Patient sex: M
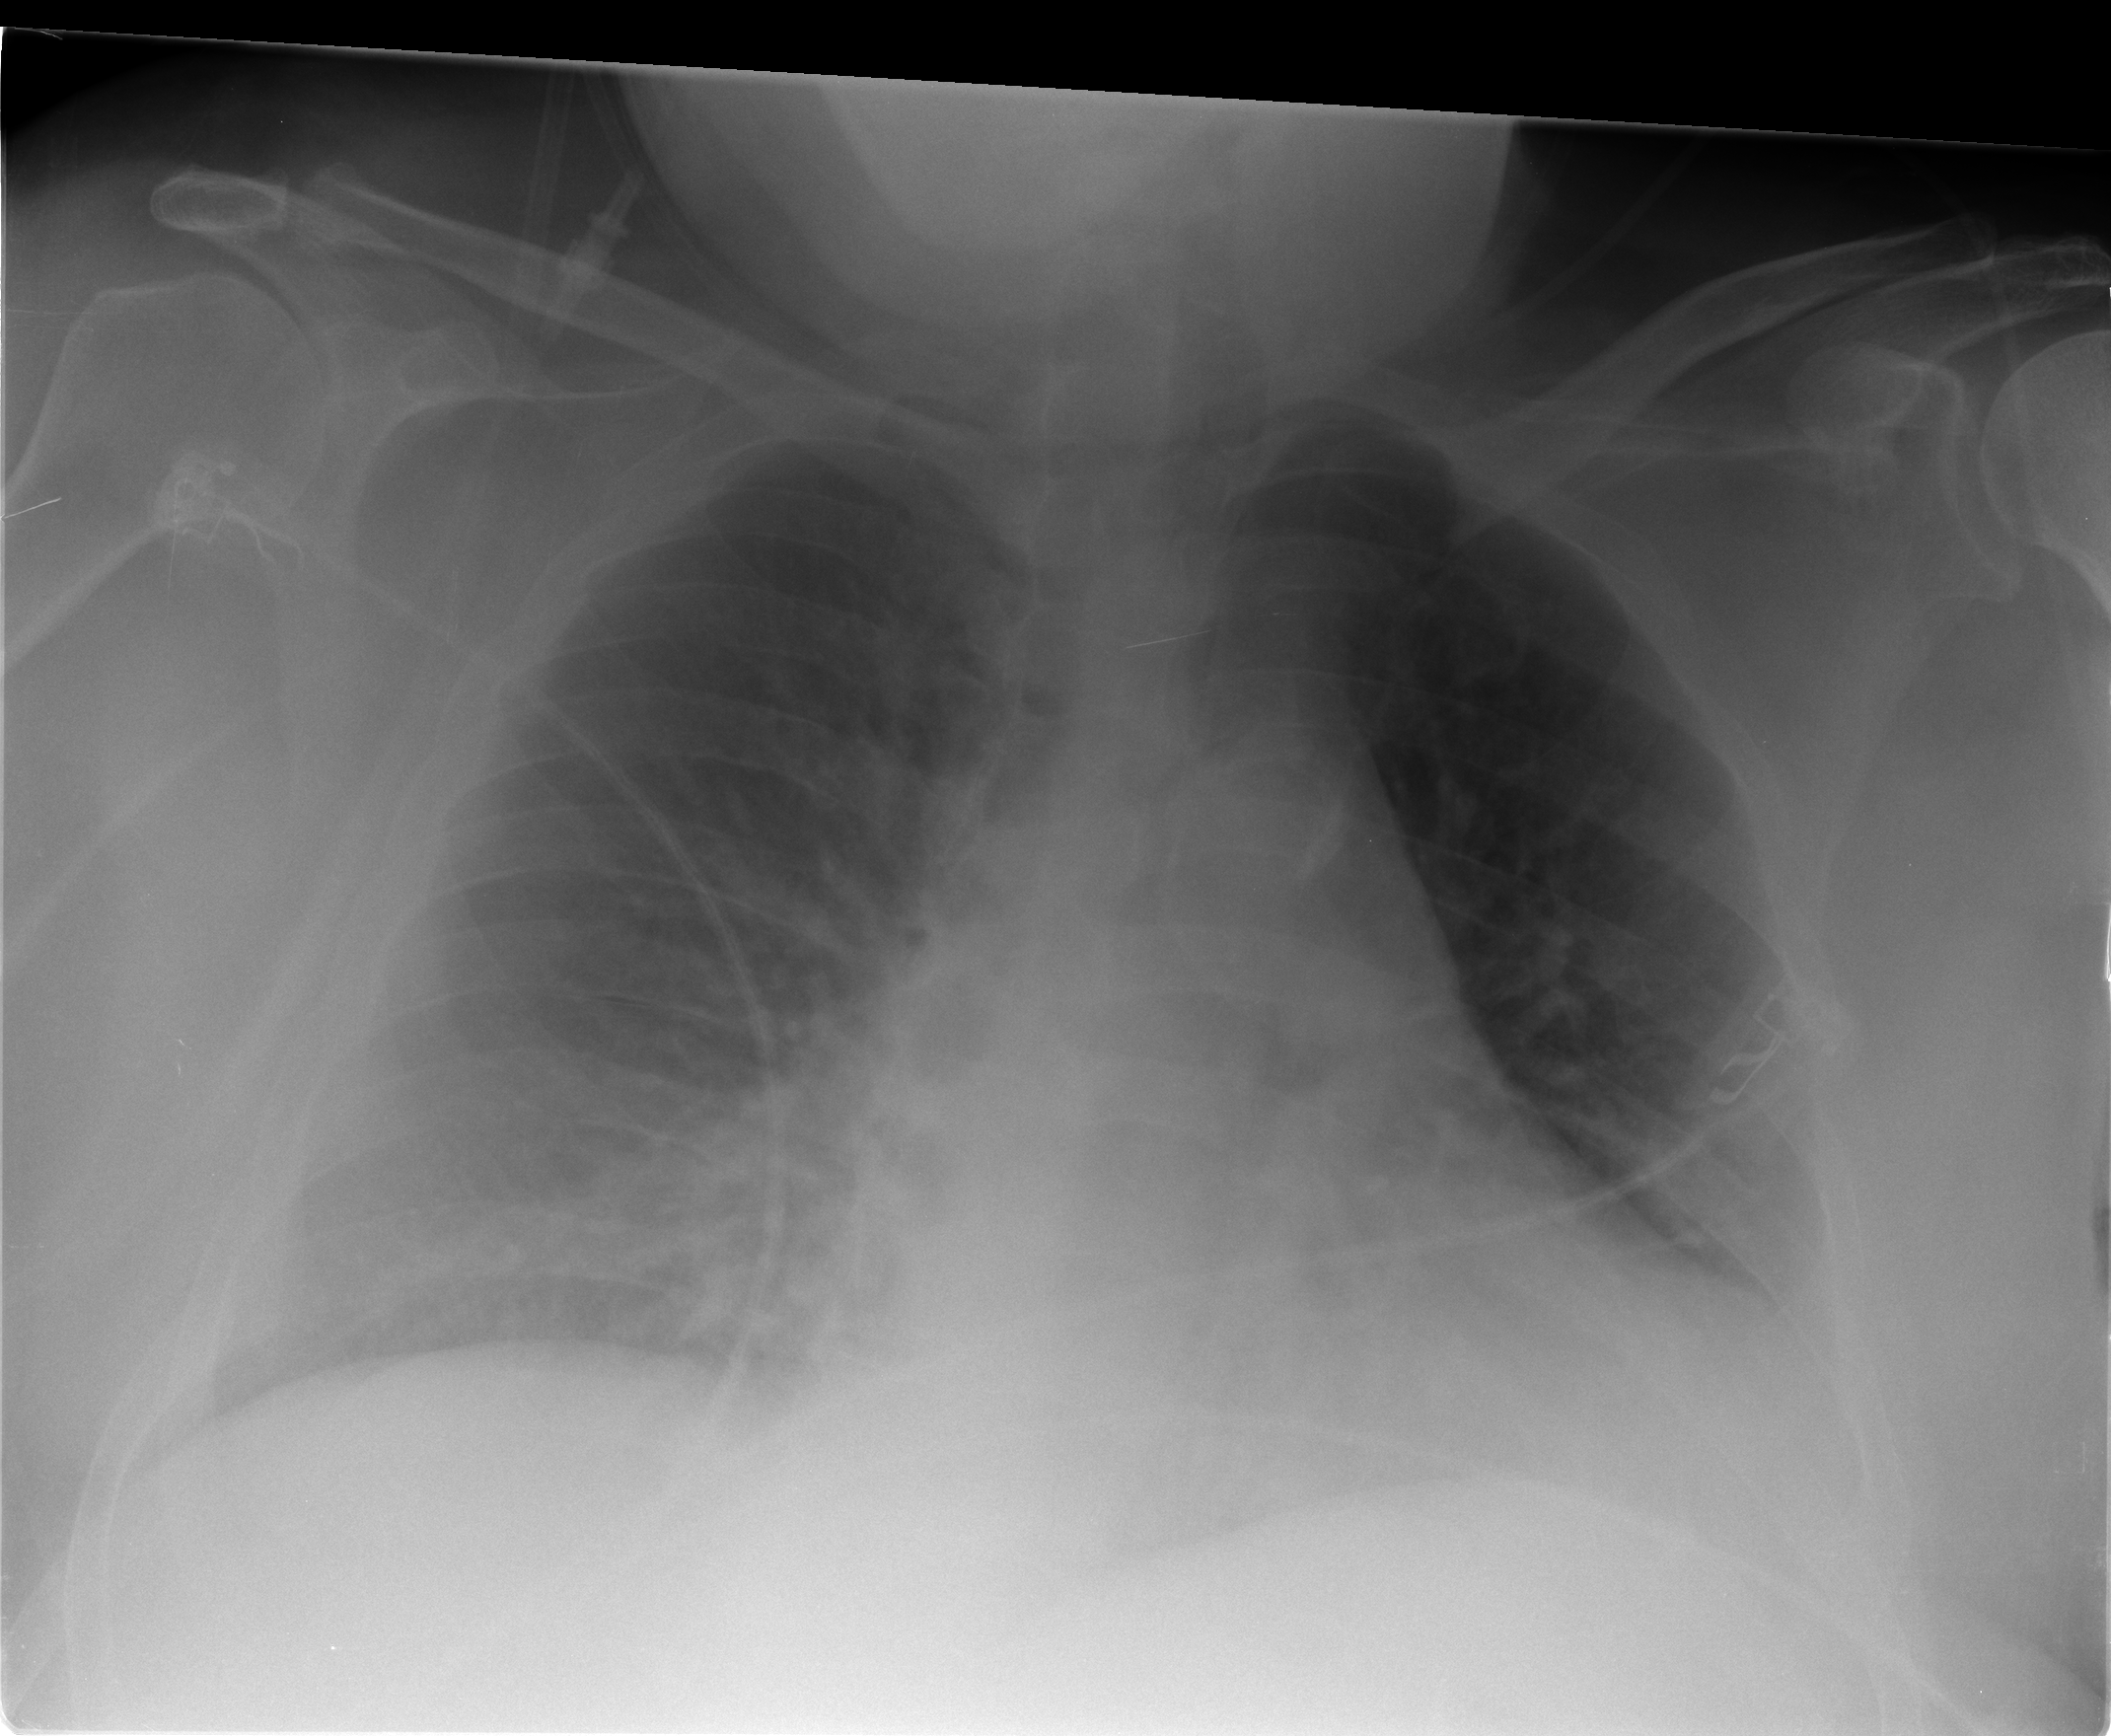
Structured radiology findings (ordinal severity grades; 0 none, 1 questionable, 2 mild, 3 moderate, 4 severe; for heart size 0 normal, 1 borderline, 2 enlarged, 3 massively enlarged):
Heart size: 0
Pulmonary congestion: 0
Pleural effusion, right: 0
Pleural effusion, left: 0
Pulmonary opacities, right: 2
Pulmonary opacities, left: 0
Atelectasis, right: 0
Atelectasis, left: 0